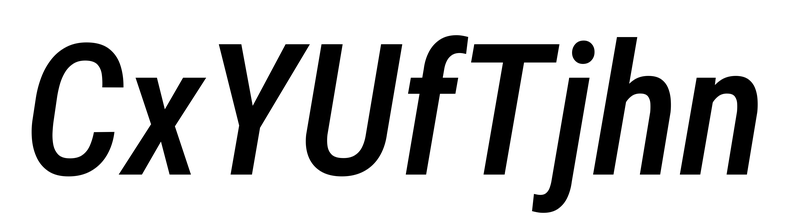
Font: Roboto-Italic_Condensed_Medium_Italic